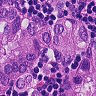
Metastatic tissue present: yes